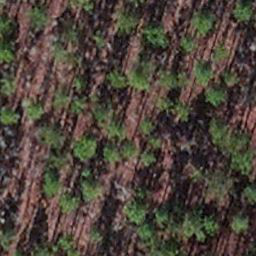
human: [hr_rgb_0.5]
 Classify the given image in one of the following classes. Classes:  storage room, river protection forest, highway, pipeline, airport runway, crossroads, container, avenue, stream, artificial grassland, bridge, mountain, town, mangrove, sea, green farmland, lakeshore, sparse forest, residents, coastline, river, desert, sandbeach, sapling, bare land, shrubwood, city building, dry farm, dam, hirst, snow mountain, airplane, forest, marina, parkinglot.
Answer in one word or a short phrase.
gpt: sapling